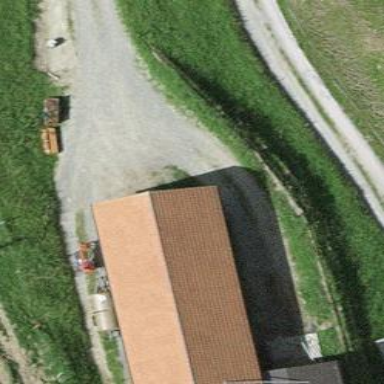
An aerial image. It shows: Service building.